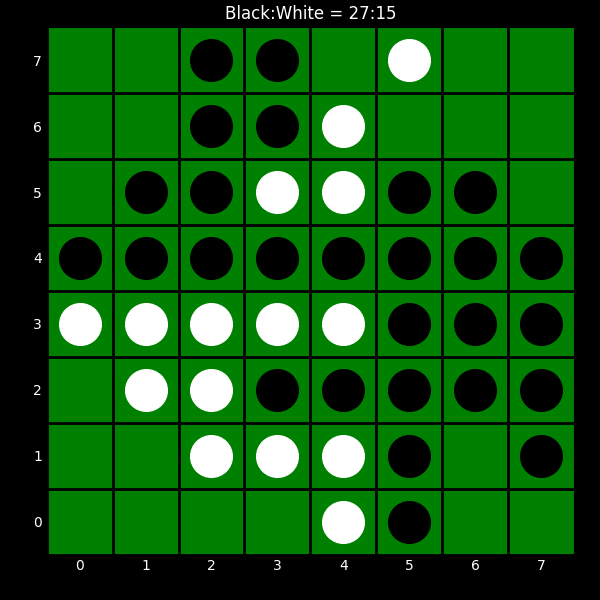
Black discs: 27
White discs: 15